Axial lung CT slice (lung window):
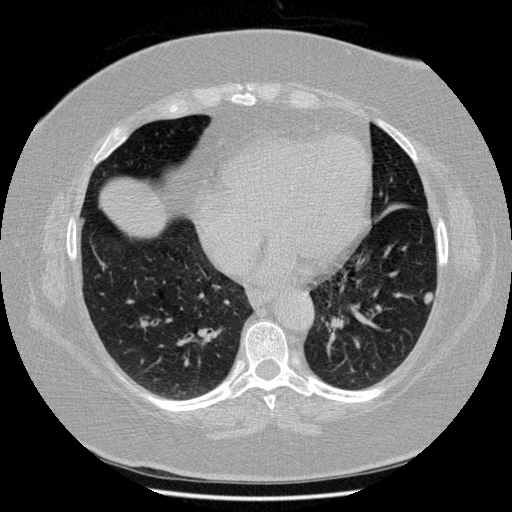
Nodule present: yes
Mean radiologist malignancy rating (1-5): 3.25